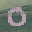
Label: 0